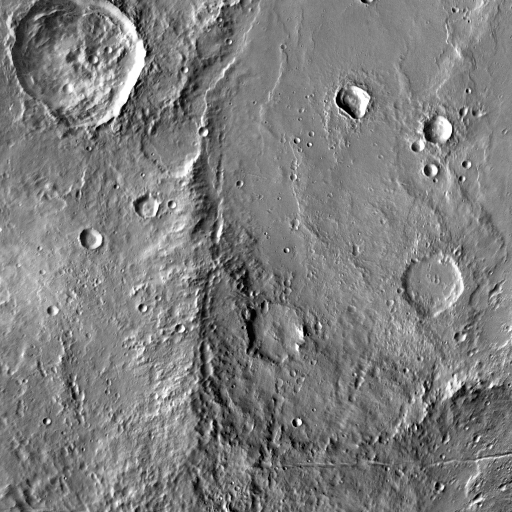
Crater classes present: Background, Other, Layered, Buried, Secondary